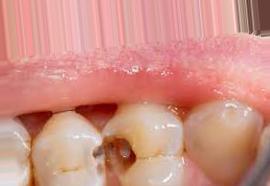
Condition: Caries